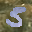
Label: 5